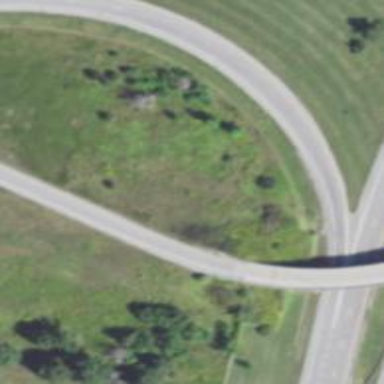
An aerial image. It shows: Primary link highway with embankment.